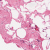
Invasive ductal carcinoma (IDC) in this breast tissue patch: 0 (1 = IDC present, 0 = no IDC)